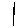
Label: line